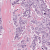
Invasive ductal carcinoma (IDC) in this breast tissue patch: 1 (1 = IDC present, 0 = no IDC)